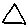
Label: triangle